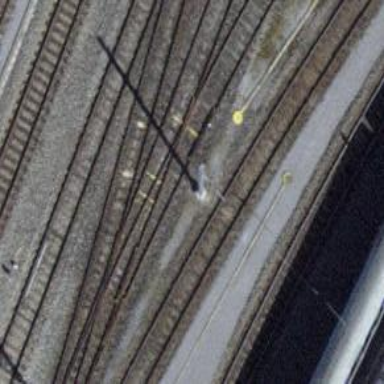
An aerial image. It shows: Railway yard in service.